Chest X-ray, PA view. Patient: 75 years old, sex F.
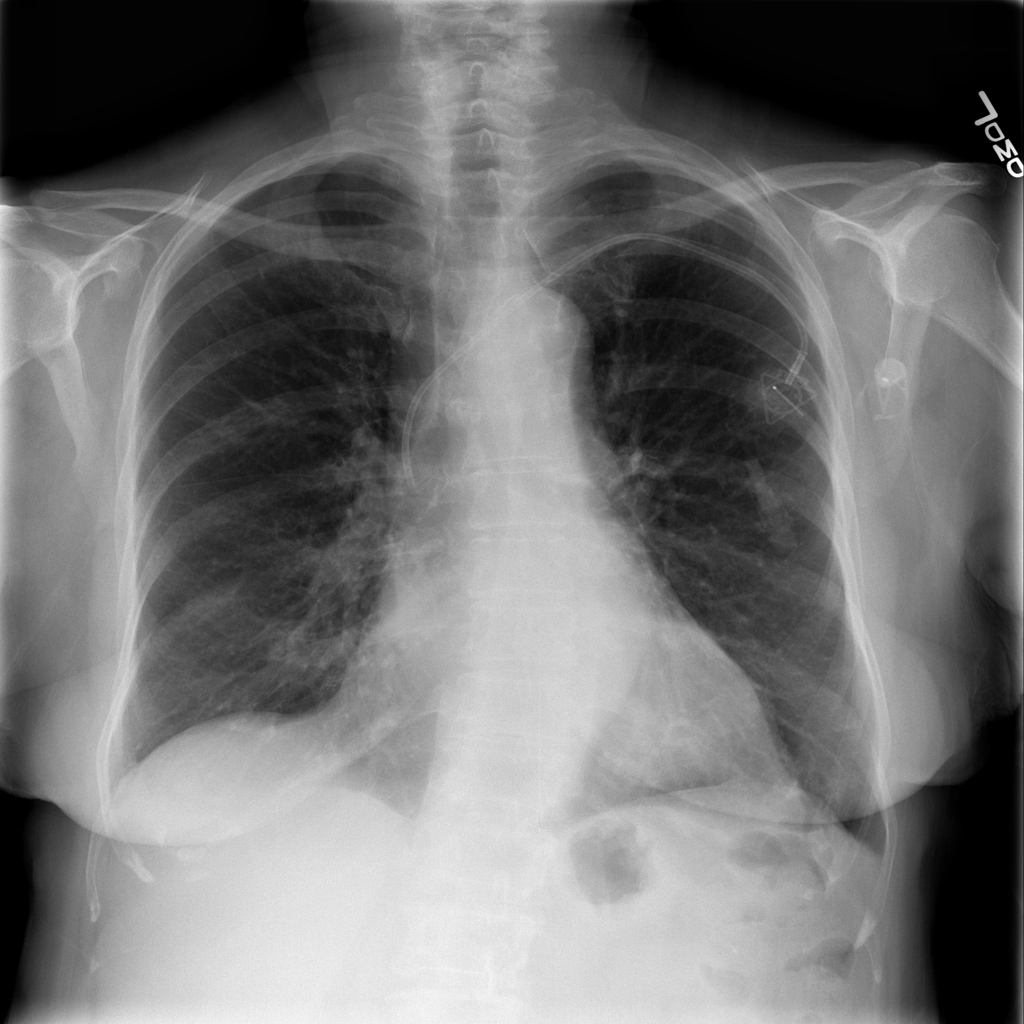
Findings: Infiltration